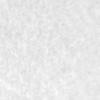
Label: no_change